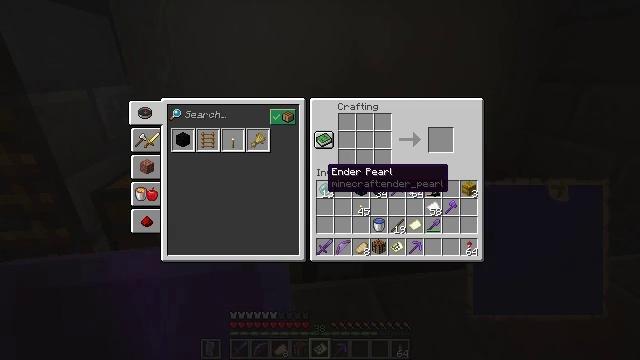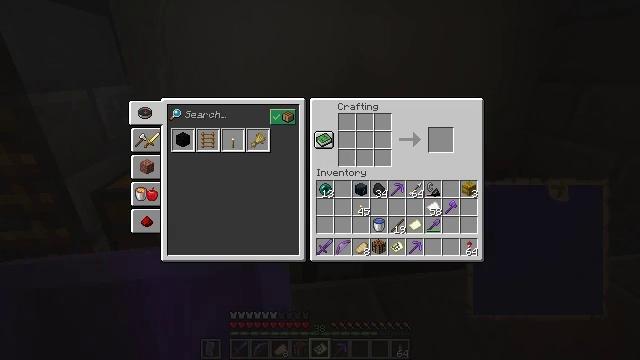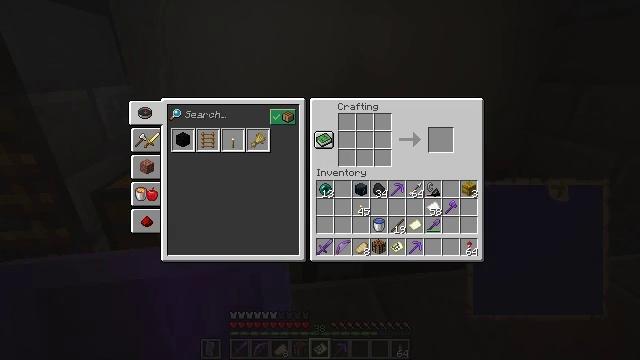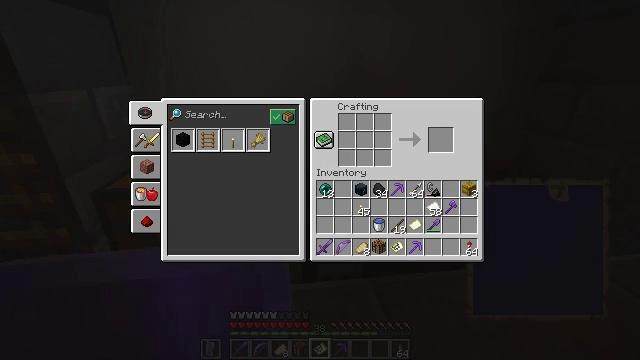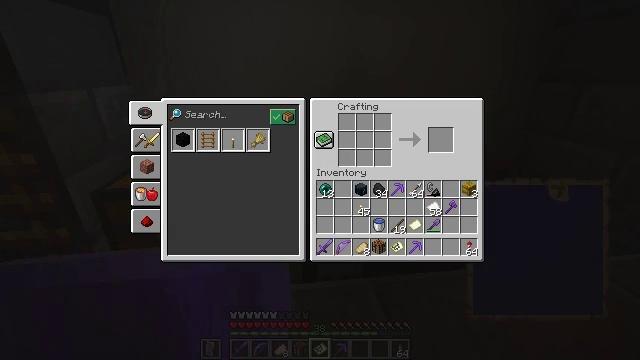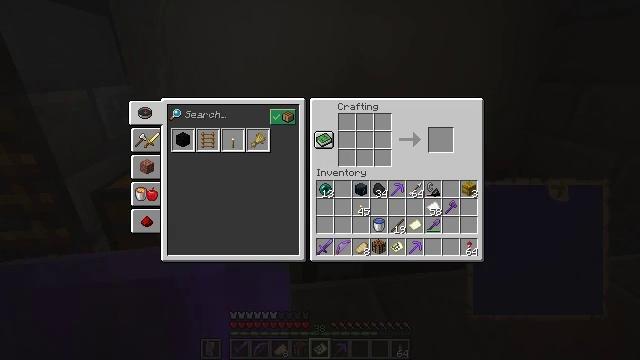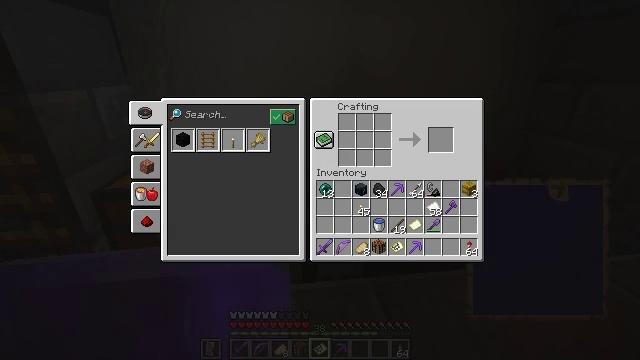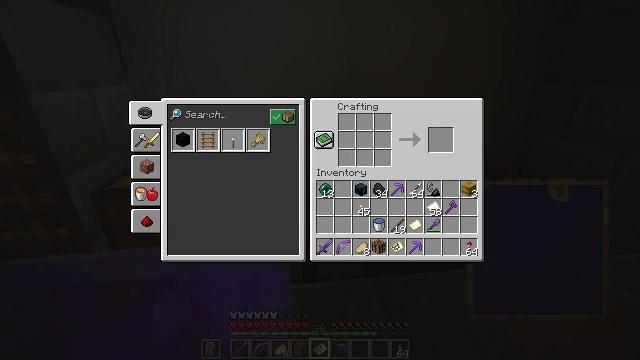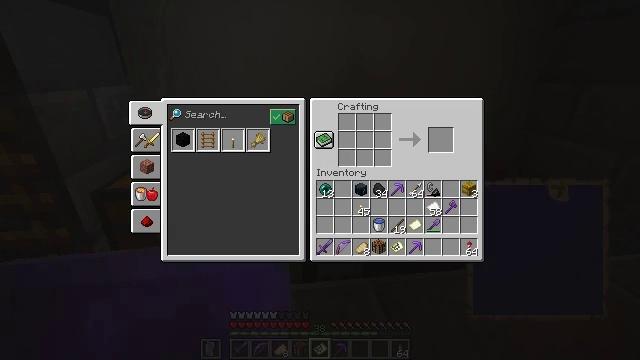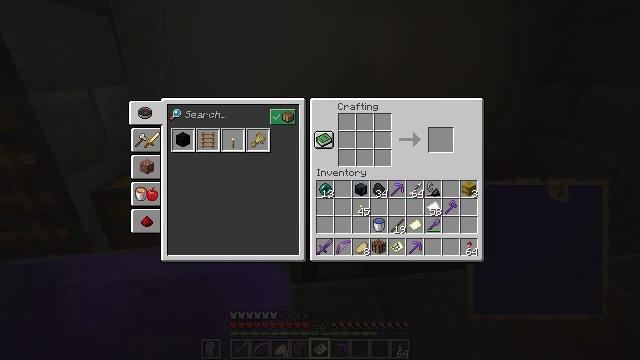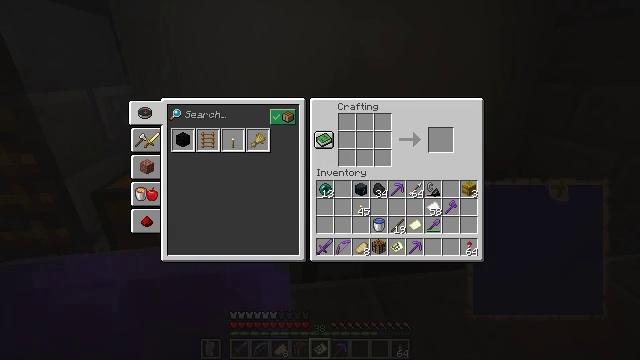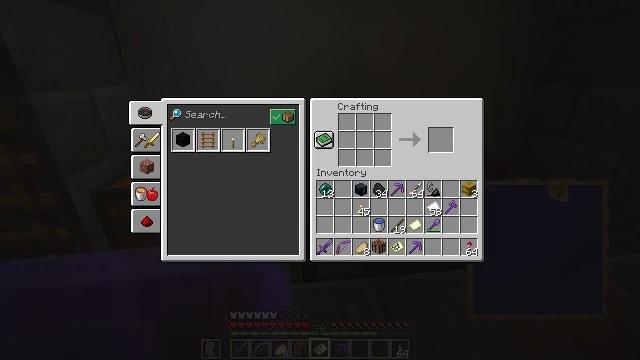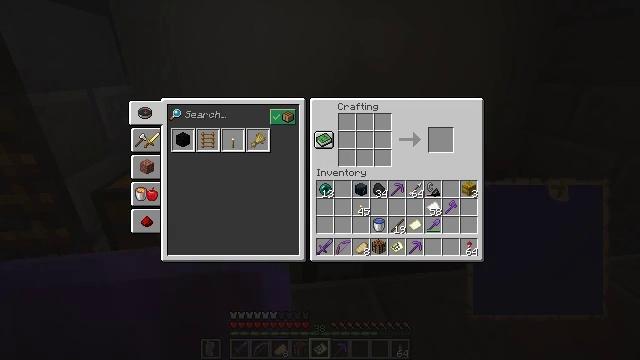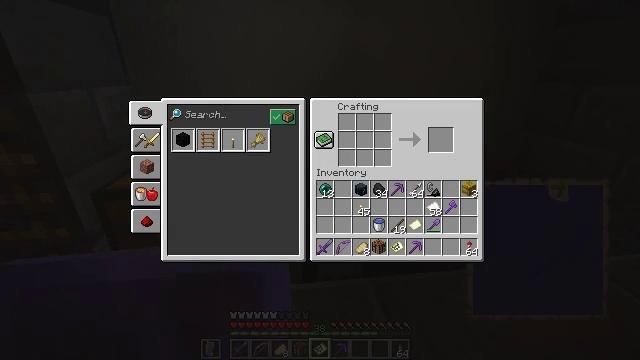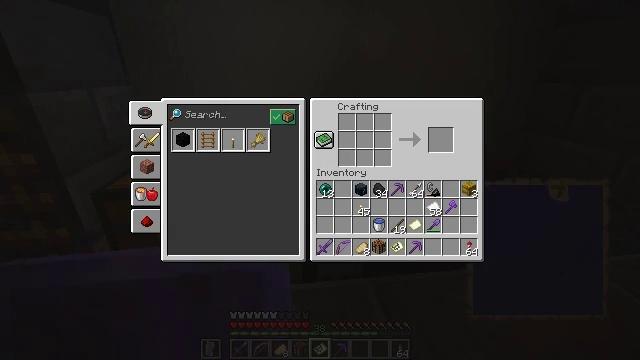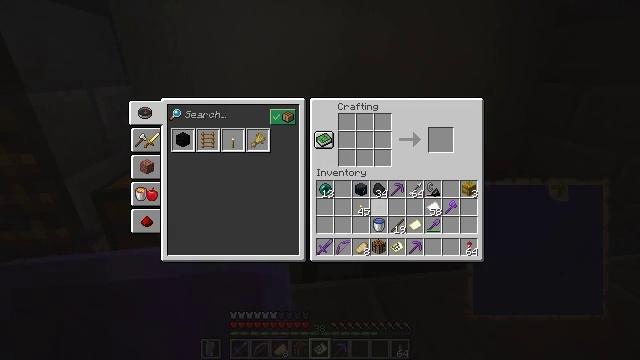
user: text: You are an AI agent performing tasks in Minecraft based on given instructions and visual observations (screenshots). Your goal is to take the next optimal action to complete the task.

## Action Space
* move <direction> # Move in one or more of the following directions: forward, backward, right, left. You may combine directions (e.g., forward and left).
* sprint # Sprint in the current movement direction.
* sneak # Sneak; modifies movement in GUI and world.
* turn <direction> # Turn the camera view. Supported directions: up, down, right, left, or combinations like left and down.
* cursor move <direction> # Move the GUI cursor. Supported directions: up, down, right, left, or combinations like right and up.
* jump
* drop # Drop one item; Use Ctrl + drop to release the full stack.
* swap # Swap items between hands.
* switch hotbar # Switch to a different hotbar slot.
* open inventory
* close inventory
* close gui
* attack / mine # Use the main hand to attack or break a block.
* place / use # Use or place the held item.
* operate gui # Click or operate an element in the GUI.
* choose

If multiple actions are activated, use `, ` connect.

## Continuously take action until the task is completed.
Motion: motion action
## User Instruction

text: Make a filled map at the crafting table.
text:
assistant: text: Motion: no_op
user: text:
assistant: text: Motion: no_op
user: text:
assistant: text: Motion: no_op
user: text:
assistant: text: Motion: no_op
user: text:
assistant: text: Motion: no_op
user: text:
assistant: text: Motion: no_op
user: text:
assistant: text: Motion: no_op
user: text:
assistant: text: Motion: no_op
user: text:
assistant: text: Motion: turn left and up
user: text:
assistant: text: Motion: turn left and up
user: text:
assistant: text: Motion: no_op
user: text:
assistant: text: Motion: no_op
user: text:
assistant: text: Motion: no_op
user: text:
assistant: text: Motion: turn right and down
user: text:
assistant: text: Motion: turn right and down
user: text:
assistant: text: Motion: turn right
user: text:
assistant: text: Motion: no_op
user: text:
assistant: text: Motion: no_op
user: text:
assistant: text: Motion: turn right
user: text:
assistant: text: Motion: no_op
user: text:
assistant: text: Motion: no_op
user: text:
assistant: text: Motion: turn down
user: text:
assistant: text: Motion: turn down
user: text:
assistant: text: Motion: turn down
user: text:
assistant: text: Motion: no_op
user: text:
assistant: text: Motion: no_op
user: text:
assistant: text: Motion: sneak
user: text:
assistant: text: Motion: sneak
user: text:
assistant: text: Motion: sneak
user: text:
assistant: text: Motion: sneak